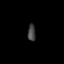
Tissue: lung
Cell type: Myeloid cells
Senescence score: 0.5546
Nuclear area (px): 129
Mean DAPI intensity: 66.76